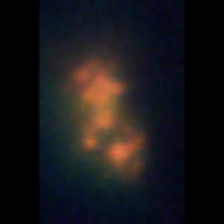
Taxon: Unknown_detritus
Group: Unknown